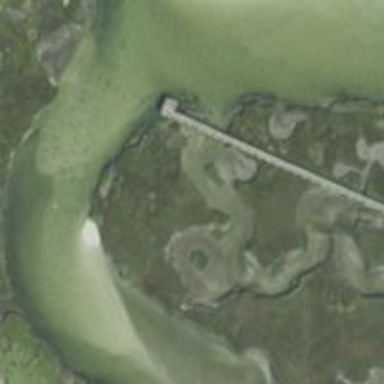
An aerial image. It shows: Footway road that includes boardwalk bridge.